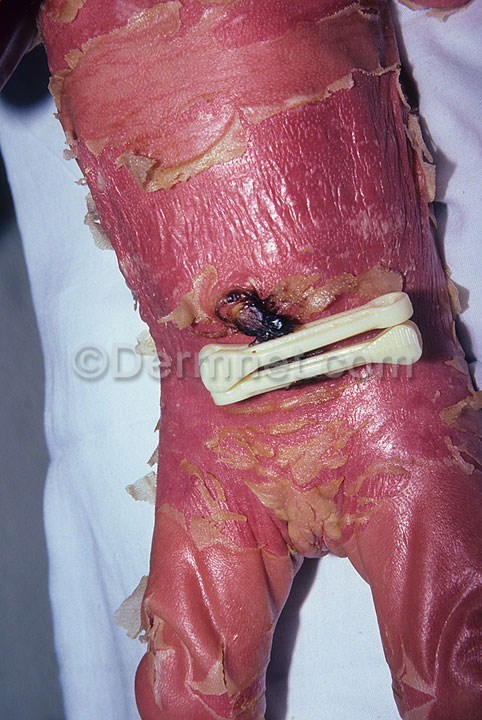
Disease: Atopic Dermatitis Photos